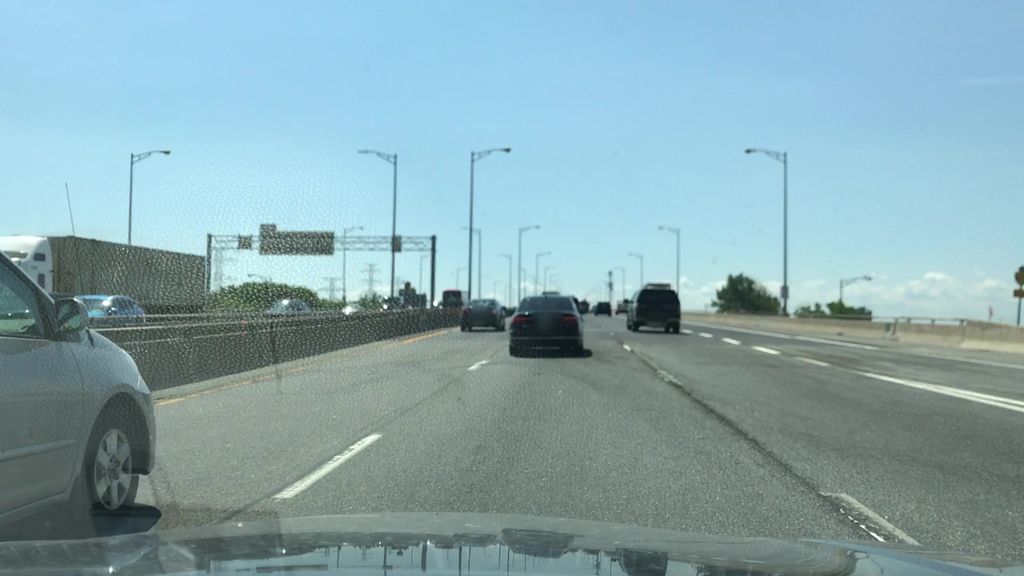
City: hamilton